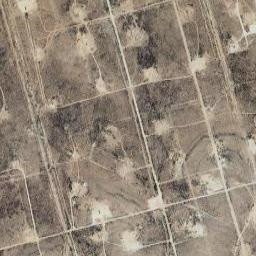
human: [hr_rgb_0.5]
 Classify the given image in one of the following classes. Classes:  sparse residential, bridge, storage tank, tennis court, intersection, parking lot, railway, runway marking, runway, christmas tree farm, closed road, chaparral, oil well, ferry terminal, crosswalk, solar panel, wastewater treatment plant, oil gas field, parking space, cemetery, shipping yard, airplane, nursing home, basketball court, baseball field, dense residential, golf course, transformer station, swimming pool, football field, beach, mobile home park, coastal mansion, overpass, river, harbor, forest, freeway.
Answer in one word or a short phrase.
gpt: oil gas field